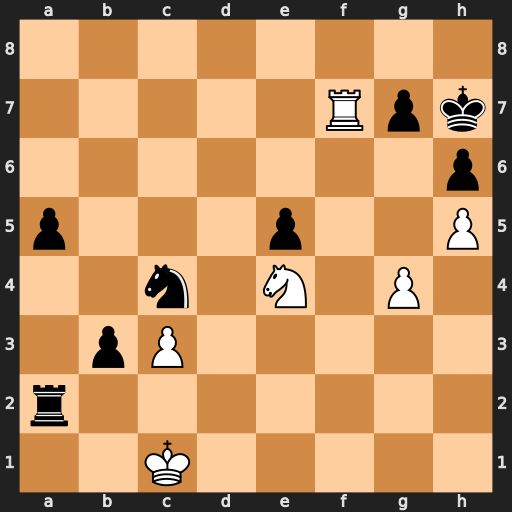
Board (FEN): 8/5Rpk/7p/p3p2P/2n1N1P1/1pP5/r7/2K5
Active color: w
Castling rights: -
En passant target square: -
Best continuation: Nf6+ Kh8 Rf8#